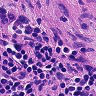
Metastatic tissue present: yes